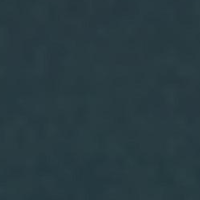
EUNIS habitat code: 14
Species observed at this site:
Fulica atra